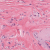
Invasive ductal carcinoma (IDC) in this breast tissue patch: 1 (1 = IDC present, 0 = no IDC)